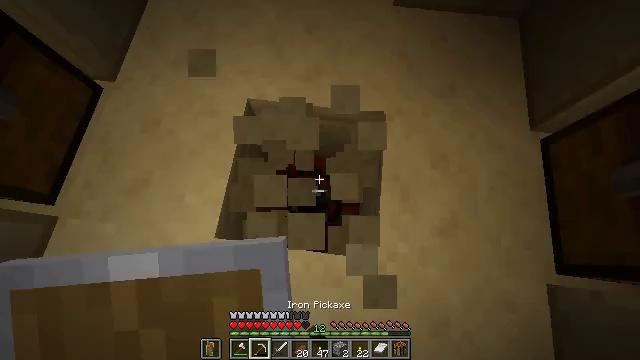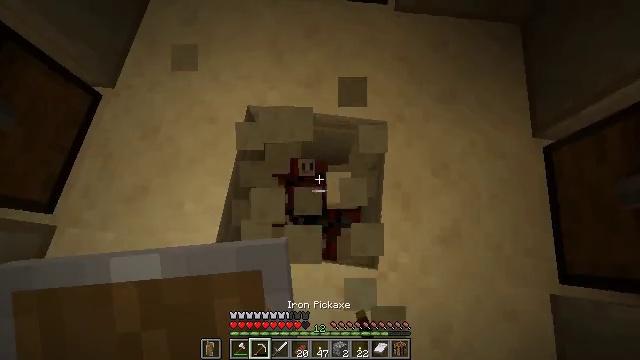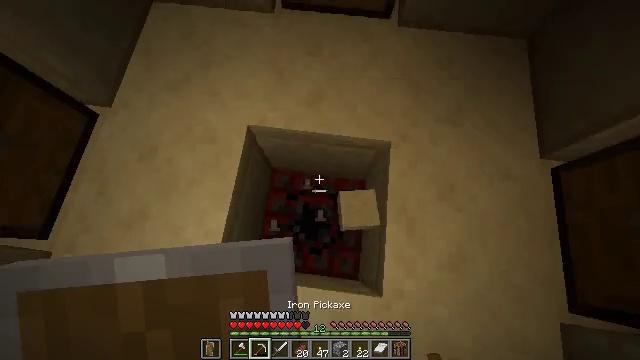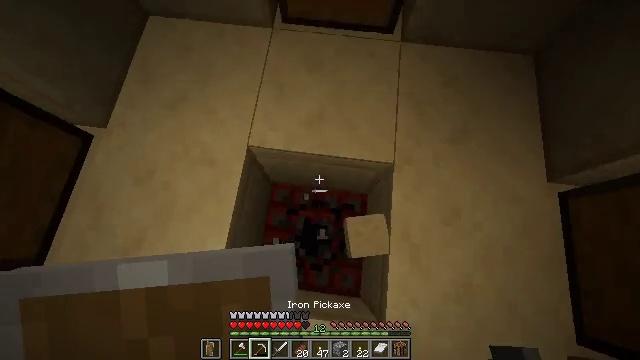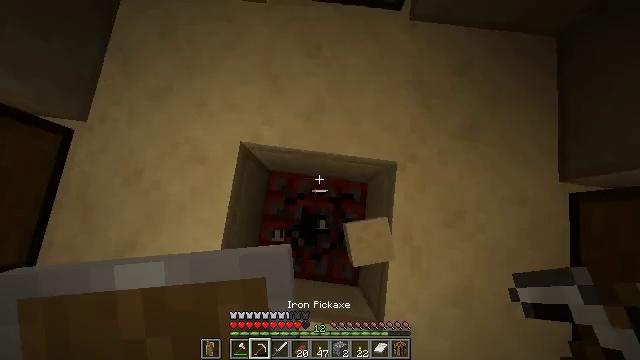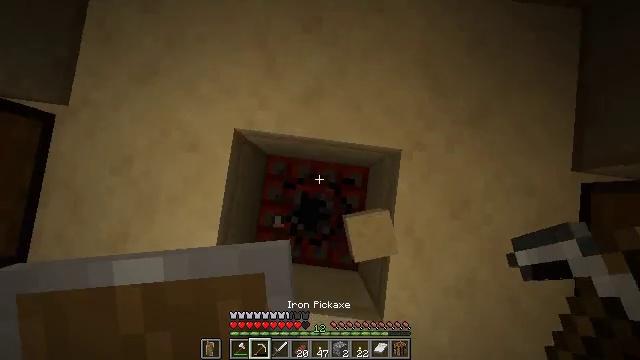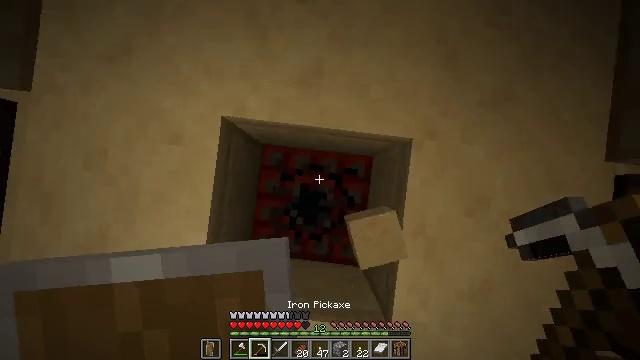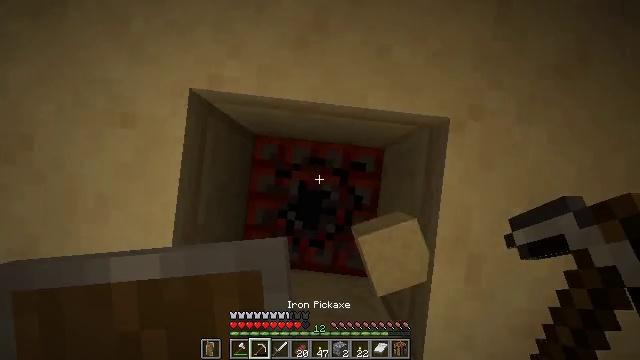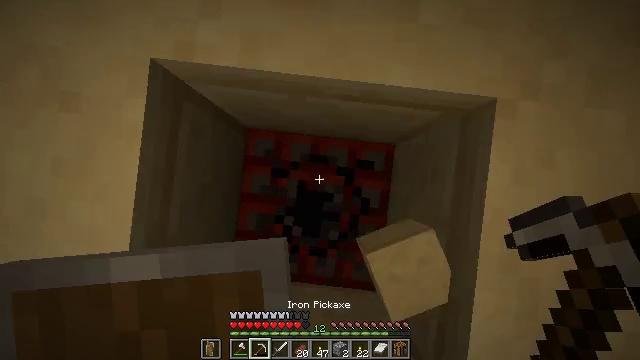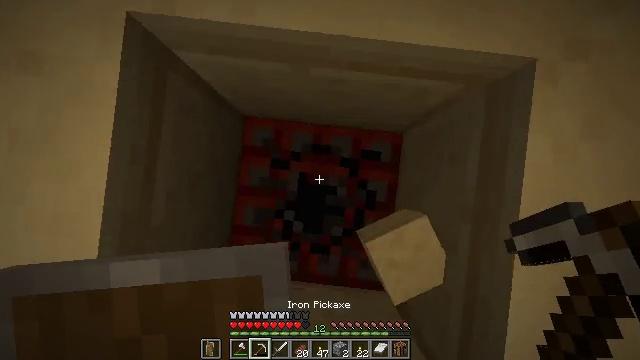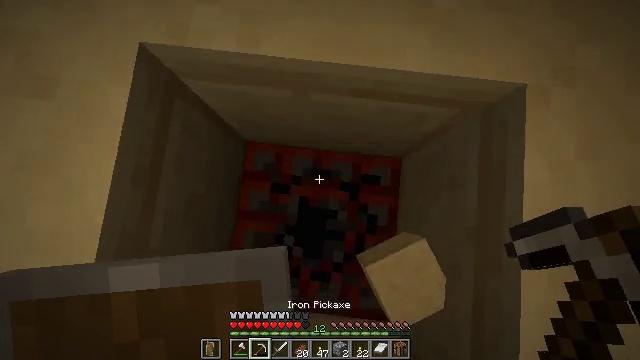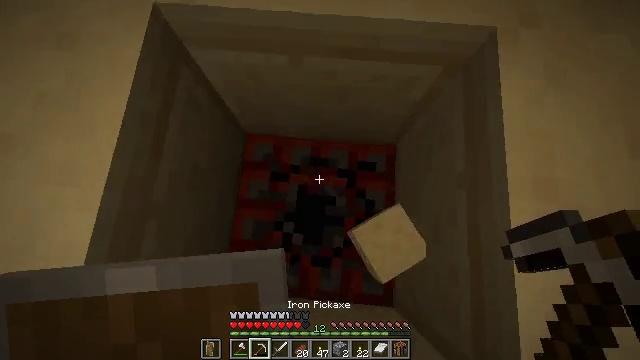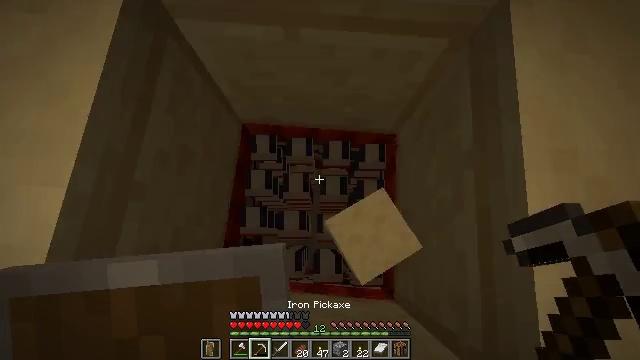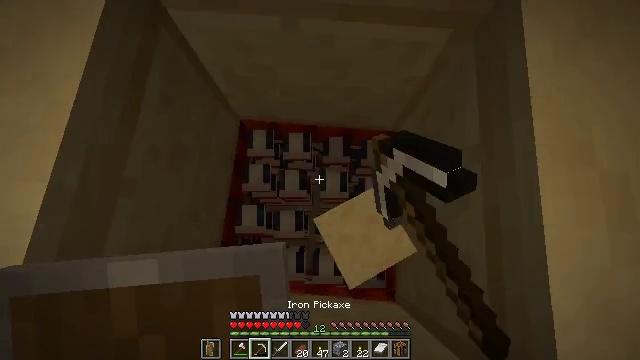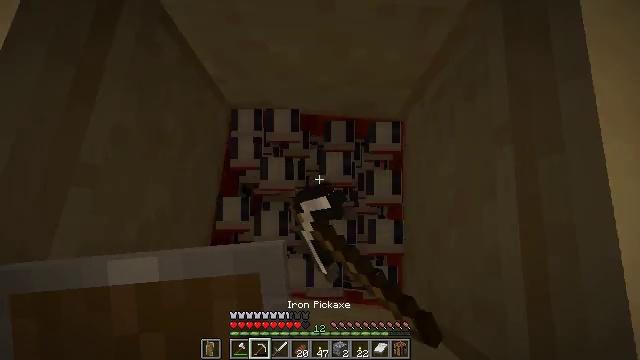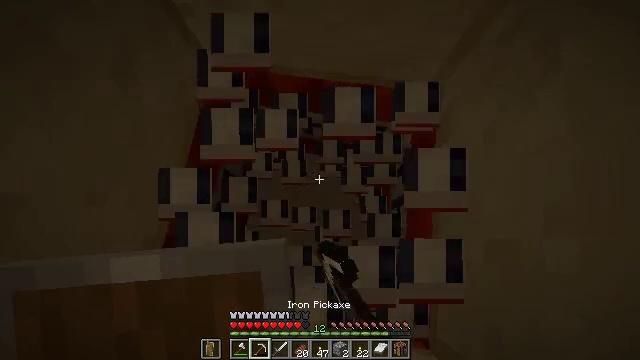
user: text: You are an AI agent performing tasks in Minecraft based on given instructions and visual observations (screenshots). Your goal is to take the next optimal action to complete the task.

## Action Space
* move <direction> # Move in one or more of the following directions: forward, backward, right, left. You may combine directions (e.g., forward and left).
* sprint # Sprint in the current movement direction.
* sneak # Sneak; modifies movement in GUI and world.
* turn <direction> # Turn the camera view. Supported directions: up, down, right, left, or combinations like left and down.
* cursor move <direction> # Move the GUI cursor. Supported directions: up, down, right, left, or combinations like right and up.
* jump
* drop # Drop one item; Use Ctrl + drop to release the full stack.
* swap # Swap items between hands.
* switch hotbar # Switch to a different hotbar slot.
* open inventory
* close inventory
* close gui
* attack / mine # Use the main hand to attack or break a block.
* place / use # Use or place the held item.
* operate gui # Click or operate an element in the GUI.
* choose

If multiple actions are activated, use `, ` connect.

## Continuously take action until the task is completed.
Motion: motion action
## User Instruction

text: Attack the TNT to mine it.
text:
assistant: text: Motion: move forward
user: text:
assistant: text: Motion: move forward
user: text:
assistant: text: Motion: move forward
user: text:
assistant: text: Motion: move forward, turn down
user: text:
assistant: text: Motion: move forward, turn down
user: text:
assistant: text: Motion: turn down
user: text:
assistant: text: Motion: no_op
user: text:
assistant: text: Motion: no_op
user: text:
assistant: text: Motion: move back
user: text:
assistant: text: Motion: move back, turn up
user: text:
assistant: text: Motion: move back, turn right and up
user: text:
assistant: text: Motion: move back, attack / mine
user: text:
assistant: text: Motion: attack / mine
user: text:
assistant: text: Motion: no_op
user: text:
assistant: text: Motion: turn left and up
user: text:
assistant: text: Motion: turn left and up
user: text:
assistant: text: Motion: turn left and up
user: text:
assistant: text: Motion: turn left and up
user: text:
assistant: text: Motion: turn left and up
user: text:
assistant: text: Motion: turn left and up
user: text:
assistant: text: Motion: turn left and up
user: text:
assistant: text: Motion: turn left and up
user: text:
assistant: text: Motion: turn left and up
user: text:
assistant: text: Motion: turn left, attack / mine
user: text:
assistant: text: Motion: turn left, attack / mine
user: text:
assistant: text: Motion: attack / mine
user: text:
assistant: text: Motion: turn right
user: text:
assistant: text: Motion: turn right
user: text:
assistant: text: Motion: turn right
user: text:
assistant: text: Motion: turn right and down